Question: I receive redundant incoming connections from Xdebug (request uri: '/phpstatus', file path on server: '/var/www/phpstatus.php') while working with DDEV despite there are not breakpoints in the 'phpstatus.php' file.

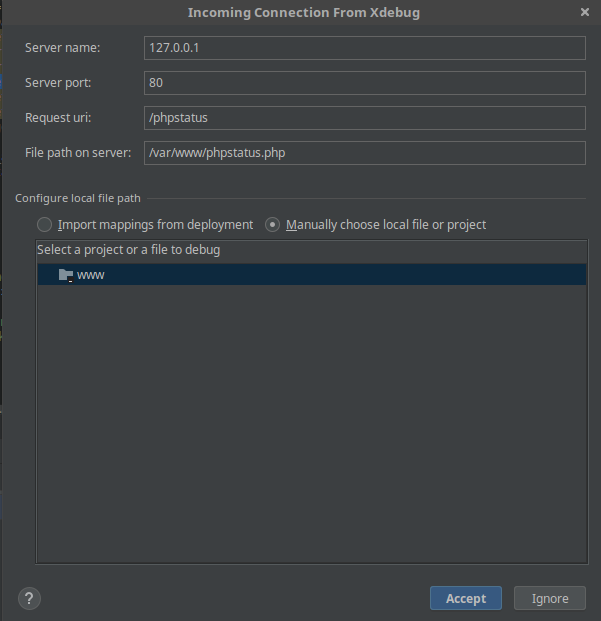
Answer: To solve the issue a correct mapping to project files and "Ignore external connections through unregistered server configuration" are required.